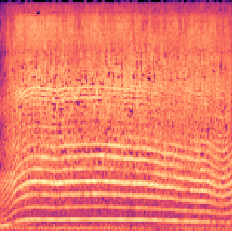
Sound class: Chainsaw